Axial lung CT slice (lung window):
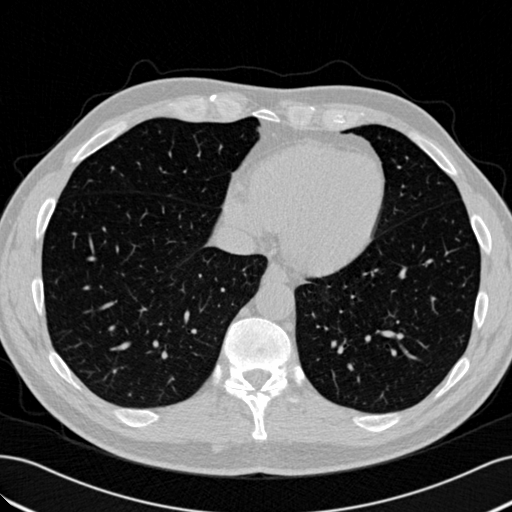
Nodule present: no